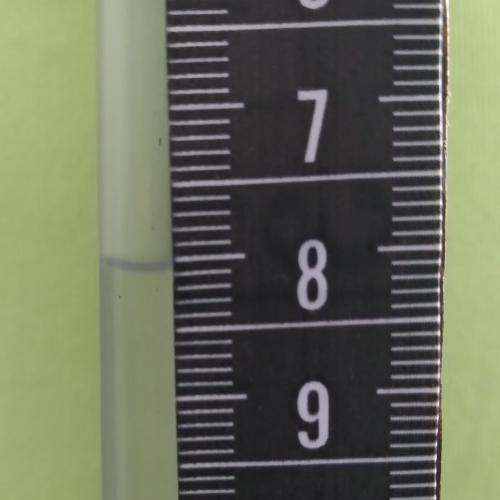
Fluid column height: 8.1 cm